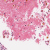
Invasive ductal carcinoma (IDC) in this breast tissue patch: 0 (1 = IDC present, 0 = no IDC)